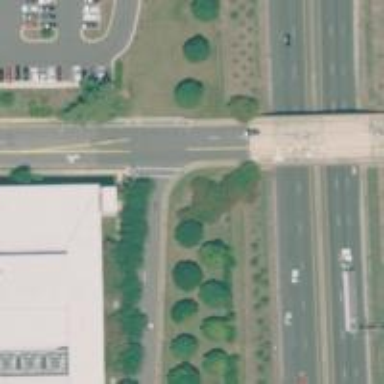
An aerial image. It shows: Tertiary road with separate sidewalks.